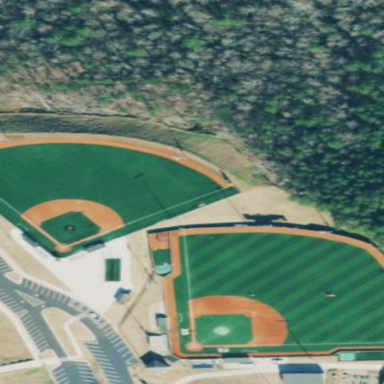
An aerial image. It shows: Baseball pitch for leisure land.